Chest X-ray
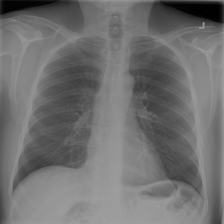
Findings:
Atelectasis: negative
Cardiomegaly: negative
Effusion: negative
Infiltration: negative
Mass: negative
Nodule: negative
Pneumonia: negative
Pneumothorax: negative
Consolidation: negative
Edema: negative
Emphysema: negative
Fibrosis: negative
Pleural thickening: negative
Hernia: negative